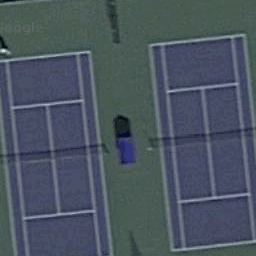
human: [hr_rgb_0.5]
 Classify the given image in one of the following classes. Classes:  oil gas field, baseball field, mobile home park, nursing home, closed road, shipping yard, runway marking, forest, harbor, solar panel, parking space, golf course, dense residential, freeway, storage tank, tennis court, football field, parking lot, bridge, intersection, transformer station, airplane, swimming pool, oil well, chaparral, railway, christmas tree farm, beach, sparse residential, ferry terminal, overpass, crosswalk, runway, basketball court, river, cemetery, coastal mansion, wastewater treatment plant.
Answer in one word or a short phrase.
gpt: tennis court